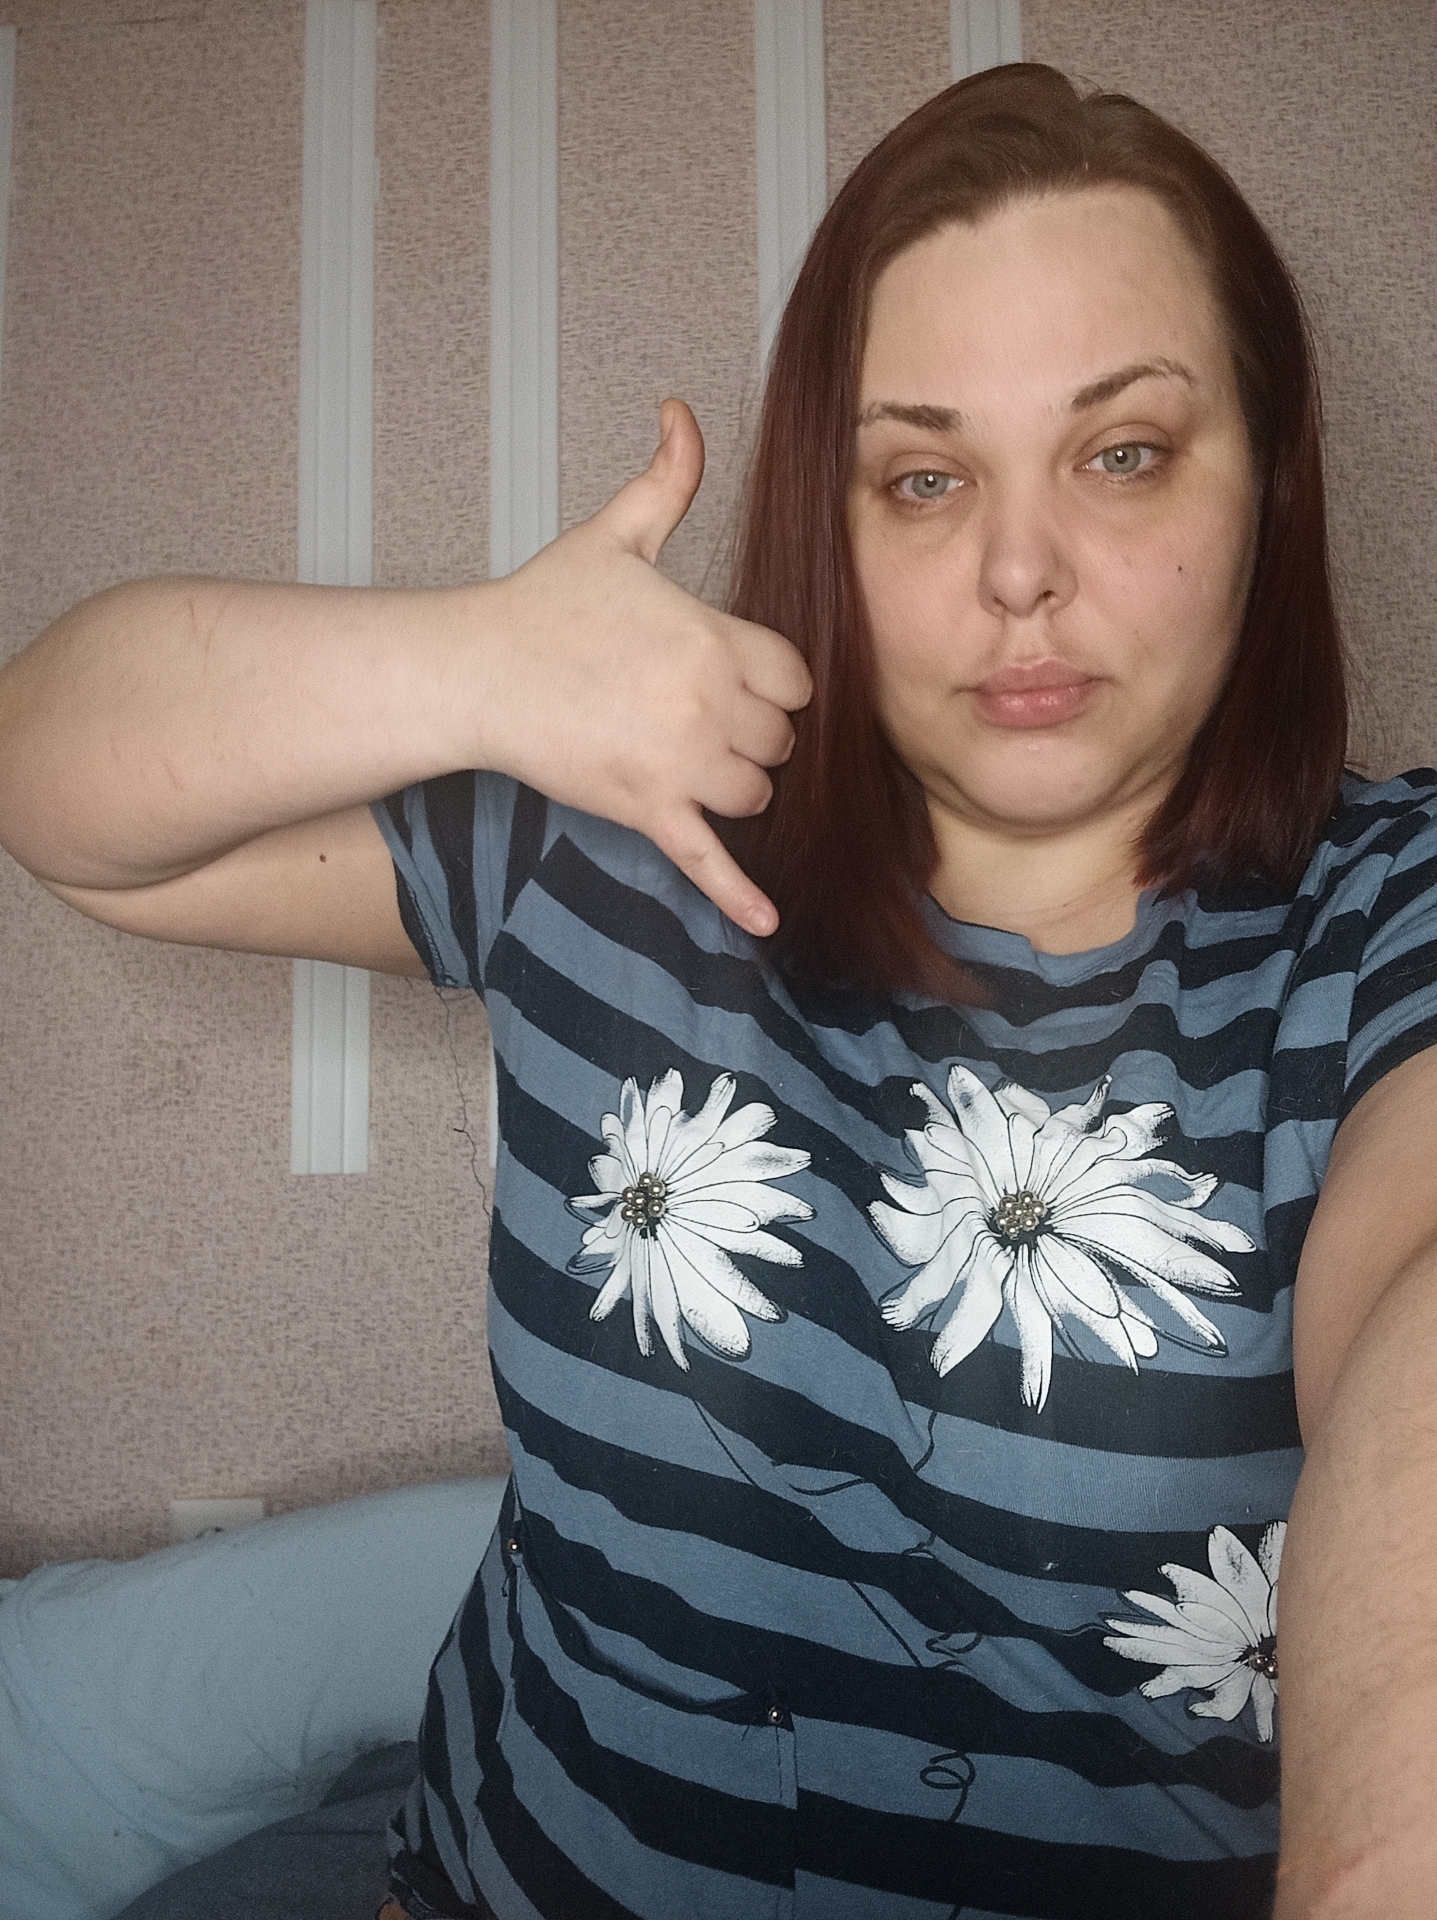
Label: clear